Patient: sex F, age 56
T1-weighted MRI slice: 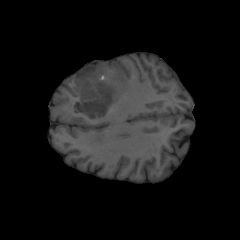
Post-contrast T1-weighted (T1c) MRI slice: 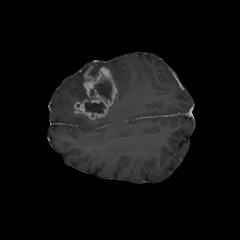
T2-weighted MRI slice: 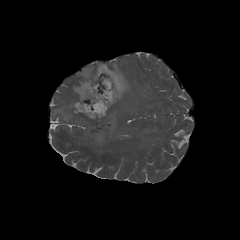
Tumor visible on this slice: yes
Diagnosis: Glioblastoma, IDH-wildtype
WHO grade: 4